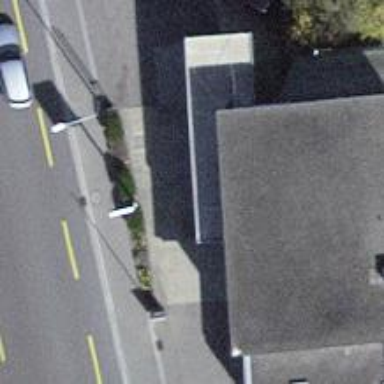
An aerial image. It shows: Building used as car repair shop.